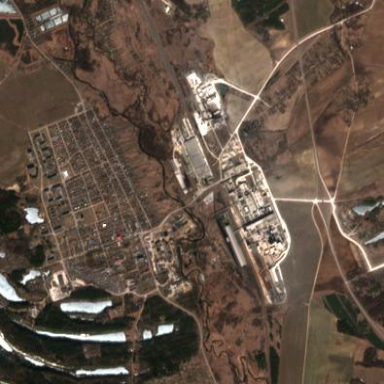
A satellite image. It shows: Industrial area with factory. The works are man-made.